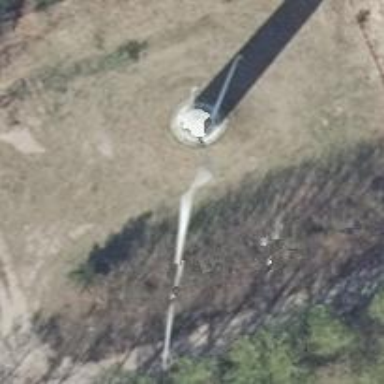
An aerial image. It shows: Wind generator powered by horizontal axis wind turbine.